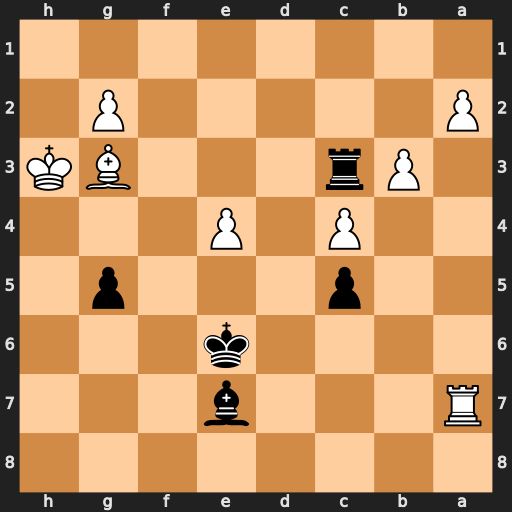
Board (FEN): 8/R3b3/4k3/2p3p1/2P1P3/1Pr3BK/P5P1/8
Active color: b
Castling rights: -
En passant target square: -
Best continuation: Bd6 Kg4 Rxg3+